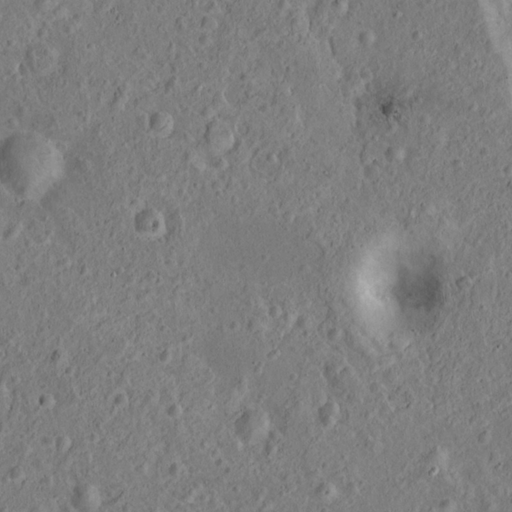
Classes present: Background, Cone